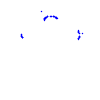
Particle: proton